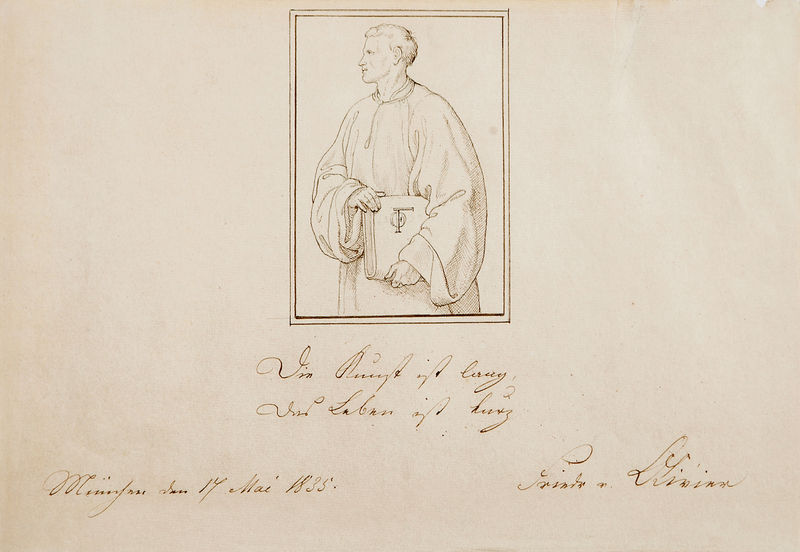
Titel: Programmatisches Selbstbildnis
Künstler: Ferdinand Olivier
Standort: Schweinfurt
Institution: Museum Georg Schäfer
Schlagwörter: feder, hand, mann, schatten, umhang, weiß, ocker, braun, grau, haar, licht, profil, schwarz, skizze, zeichnung, beige, hochformat, alt, jung, arm, arme, bibel, falten, halten, lang, rahmen, ärmel, bild, bildnis, hände, portrait, porträt, signatur, kirche, geistlicher, gewand, haare, halbfigur, kutte, mantel, blatt, schrift, papier, grafik, graphik, schattierung, vergilbt, linien, rand, sepia, friedrich, einfach, inschrift, streng, deutsch, nachdenklich, jahreszahl, dünn, fett, tusche, antike, unterschrift, buch, kloster, rechteck, münchen, umrahmung, druck, schraffur, radierung, stich, seite, widmung, text, zeitung, bleistift, kunst, münster, kurz, titelseite, runge, talar, prister, selbstportrait, buchrücken, leben, pfarrer, brief, antik, toga, mittelalter, priester, mönch, luther, heiliger, innenseite, zeilen, geistlich, emblem, mai, rötel, spruch, sütterlin, handschrift, bruder, dokument, pater, doppelrahmen, hinweis, winkel, handschriftlich, sinnspruch, mitteilung, evangelium, evangelisten, majuskeln, freimaurer, manuskript, bildns, mathematiker, altdetusch, bubel, geistilichkeit, geistlichter, lebensweisheit, philipp runge, soutane, mathe, reim, deutsche schrift, 19. jahrhundert, 14, 1835, die kunst ist lang, ärmel lang, maischrift